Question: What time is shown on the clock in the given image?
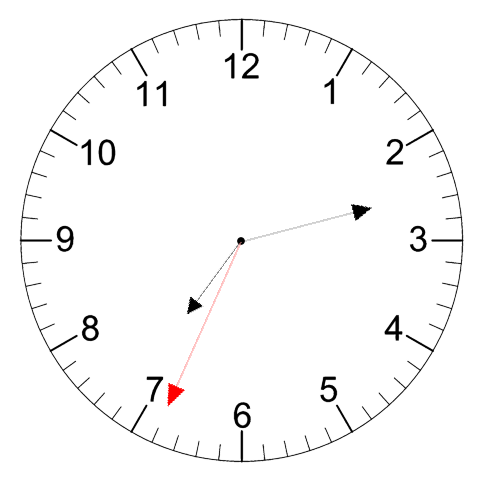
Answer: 07:12:34